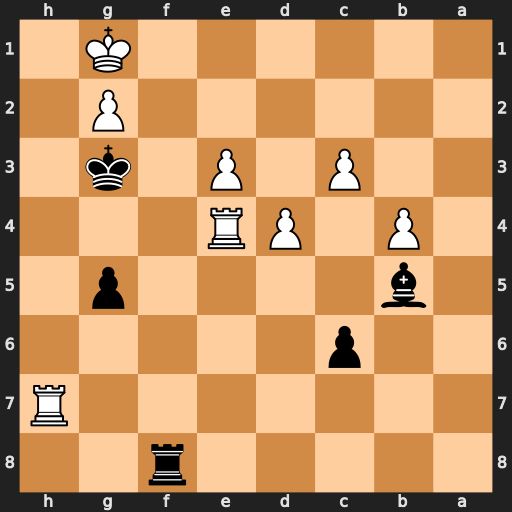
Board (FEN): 5r2/7R/2p5/1b4p1/1P1PR3/2P1P1k1/6P1/6K1
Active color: b
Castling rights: -
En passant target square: -
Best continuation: Rf1#